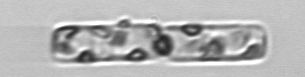
Label: Guinardia_delicatula